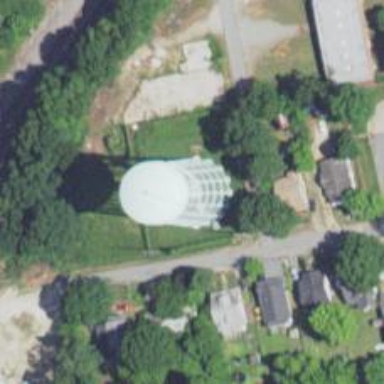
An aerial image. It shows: Water tower that is man-made.